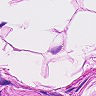
Metastatic tissue present: no